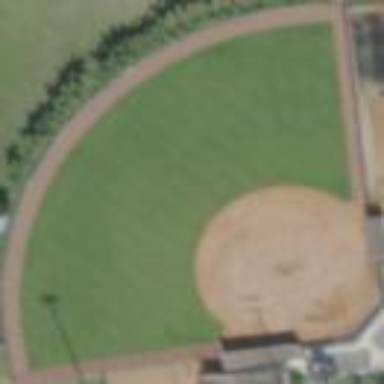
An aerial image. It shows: Baseball pitch for leisure land activities.